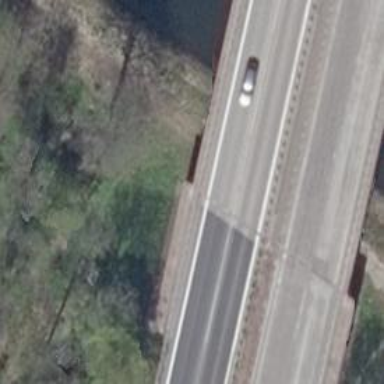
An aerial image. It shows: Motorway bridge with asphalt surface.